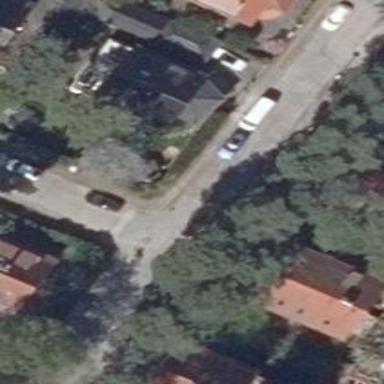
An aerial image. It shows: Residential road.